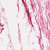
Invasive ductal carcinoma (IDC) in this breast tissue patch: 0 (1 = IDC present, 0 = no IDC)